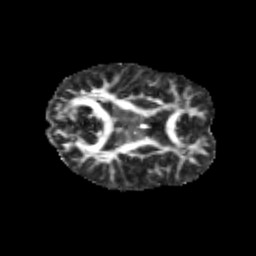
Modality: FA
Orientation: axial
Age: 11
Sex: male
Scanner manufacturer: siemens
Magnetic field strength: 3 T
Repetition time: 3.8 s
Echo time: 0.07 s